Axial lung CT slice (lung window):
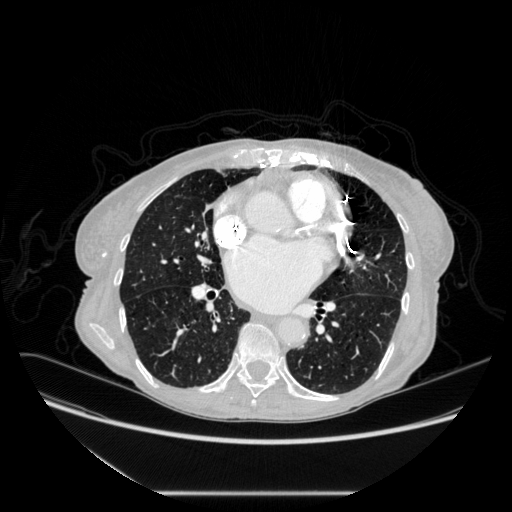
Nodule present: no